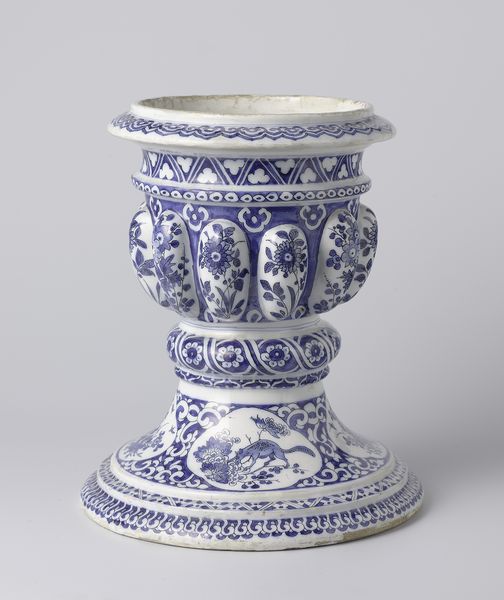
Titel: Bloempot
Künstler: De Grieksche A
Standort: Amsterdam
Institution: Rijksmuseum
Schlagwörter: vase, chine, chinois, chinoise, vasse, vaisse